Question: Is there any way of measuring the Height of the selected section by Javascript / JQuery ?

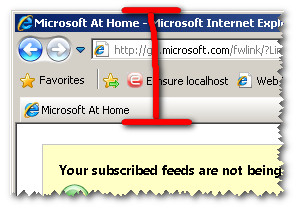
Answer: There seems to be an object called window.screen you can use to get the actual screen size and then you can subtract the availHeight from it to get height of the segment you are looking for. There is something about it here:
<URL>
Basically:
'''
screen.height - screen.availHeight
'''
and there is a bit more detail on W3Schools
<URL>